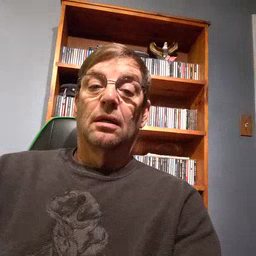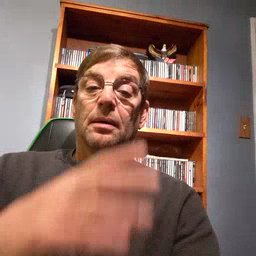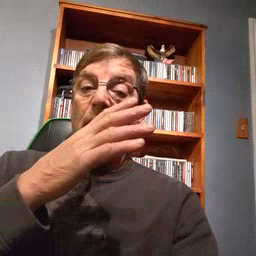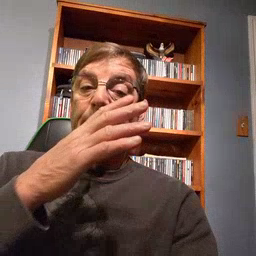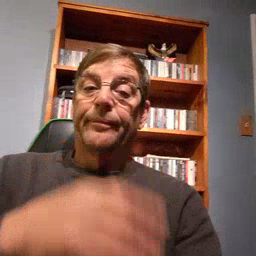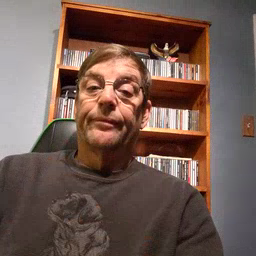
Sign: mom